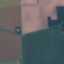
Land use / land cover class: AnnualCrop